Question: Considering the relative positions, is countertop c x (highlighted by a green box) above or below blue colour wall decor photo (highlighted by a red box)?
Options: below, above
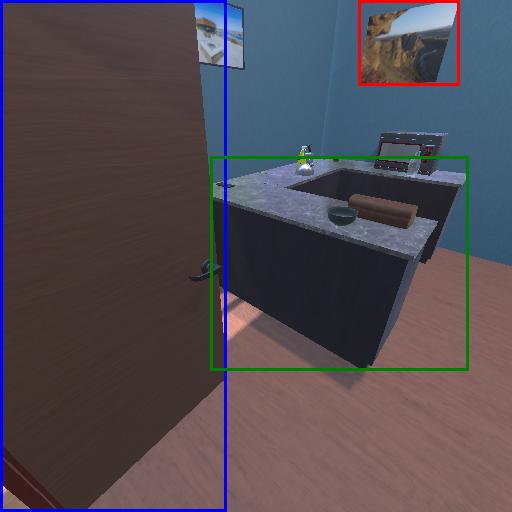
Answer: below